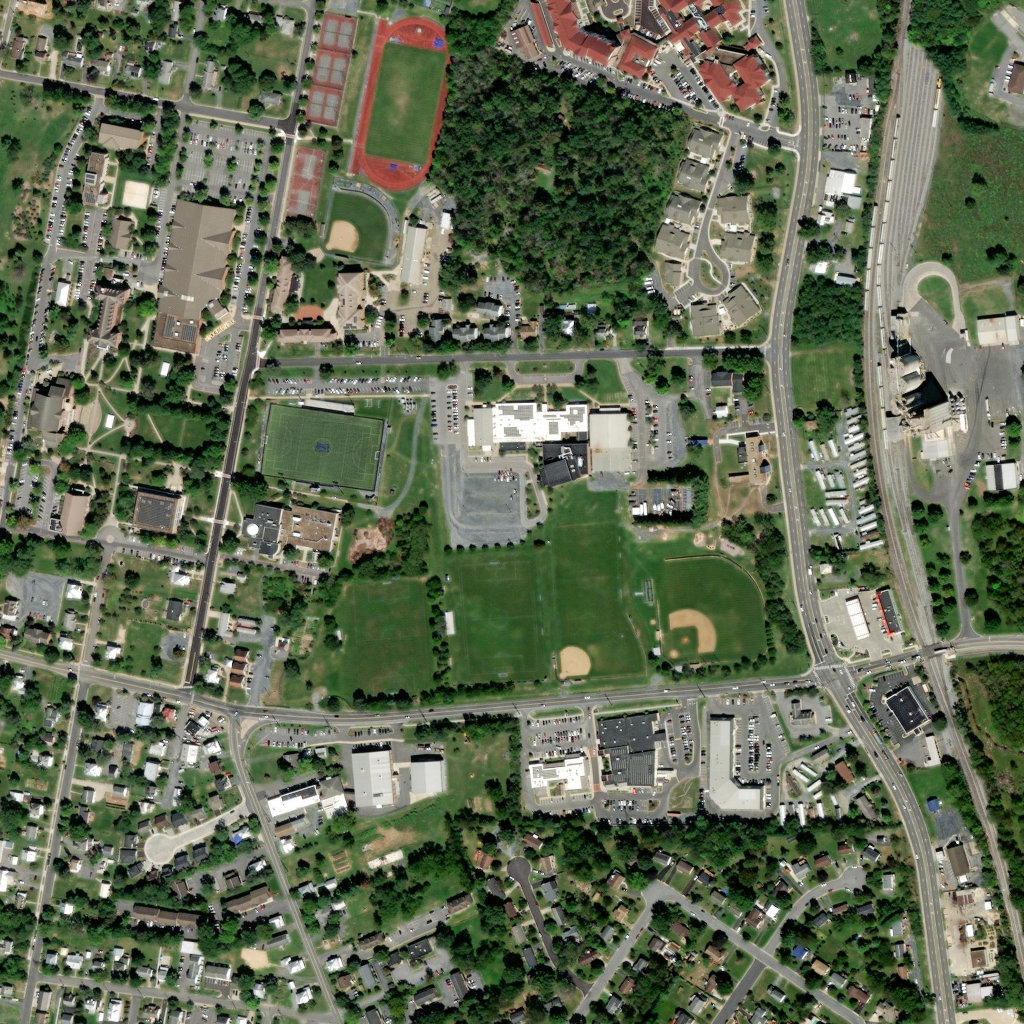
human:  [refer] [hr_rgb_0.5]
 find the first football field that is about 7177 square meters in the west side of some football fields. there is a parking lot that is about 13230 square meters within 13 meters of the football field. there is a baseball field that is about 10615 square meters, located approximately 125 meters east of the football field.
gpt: <box>[[45, 54, 52, 65, 0]]</box>

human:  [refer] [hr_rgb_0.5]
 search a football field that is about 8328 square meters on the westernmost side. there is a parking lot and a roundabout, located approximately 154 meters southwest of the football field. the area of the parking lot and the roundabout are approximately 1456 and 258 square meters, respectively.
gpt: <box>[[25, 39, 37, 48, 0]]</box>